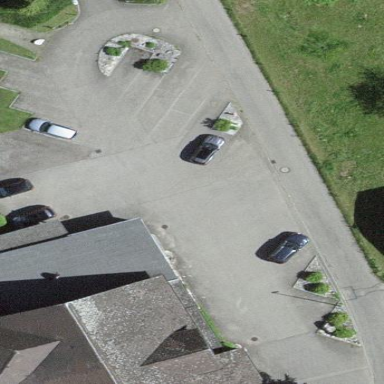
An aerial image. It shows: Parking area.